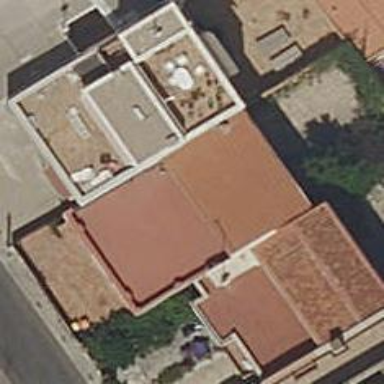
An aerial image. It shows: Terrace building.